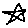
Label: star